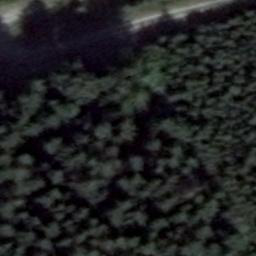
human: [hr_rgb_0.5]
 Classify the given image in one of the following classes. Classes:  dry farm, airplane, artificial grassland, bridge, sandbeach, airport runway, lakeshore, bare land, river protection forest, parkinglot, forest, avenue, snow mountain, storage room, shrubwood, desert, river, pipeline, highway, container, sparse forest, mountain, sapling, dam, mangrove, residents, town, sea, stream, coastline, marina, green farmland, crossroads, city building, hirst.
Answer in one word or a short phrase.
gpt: forest